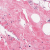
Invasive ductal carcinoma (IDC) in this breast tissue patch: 0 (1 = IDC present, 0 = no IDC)